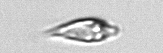
Label: Oxytoxum